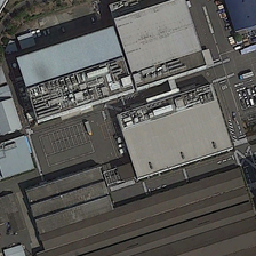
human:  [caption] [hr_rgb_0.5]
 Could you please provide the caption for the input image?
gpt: Along the road, parking lots and square factory buildings are built on concrete.

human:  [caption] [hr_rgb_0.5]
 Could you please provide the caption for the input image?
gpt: A large building surrounds parking.

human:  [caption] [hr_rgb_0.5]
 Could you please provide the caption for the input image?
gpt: the grey rectangle workshops are near the black ones .

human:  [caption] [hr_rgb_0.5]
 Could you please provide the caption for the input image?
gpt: The parking lot and square factory building are built on concrete, and there is a road through.

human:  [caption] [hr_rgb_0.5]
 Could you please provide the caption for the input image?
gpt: A large factory building surrounds a parking lot.